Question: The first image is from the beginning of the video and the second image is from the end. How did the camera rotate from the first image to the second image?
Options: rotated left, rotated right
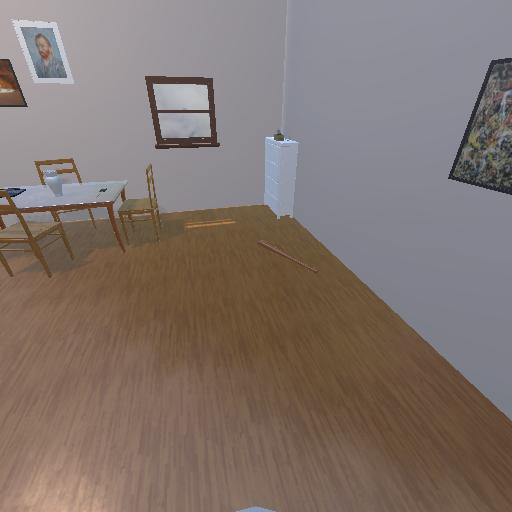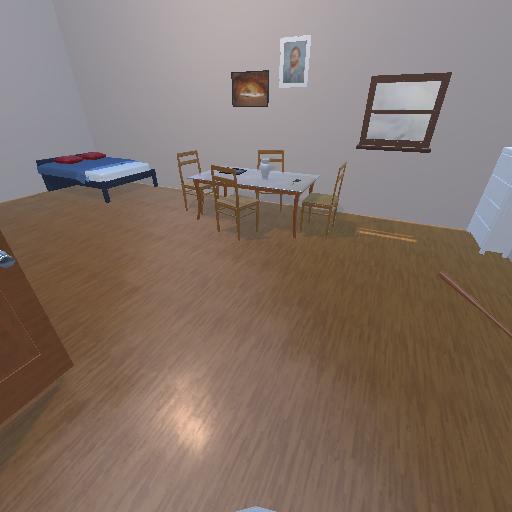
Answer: rotated left